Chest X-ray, AP view. Patient: 31 years old, sex M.
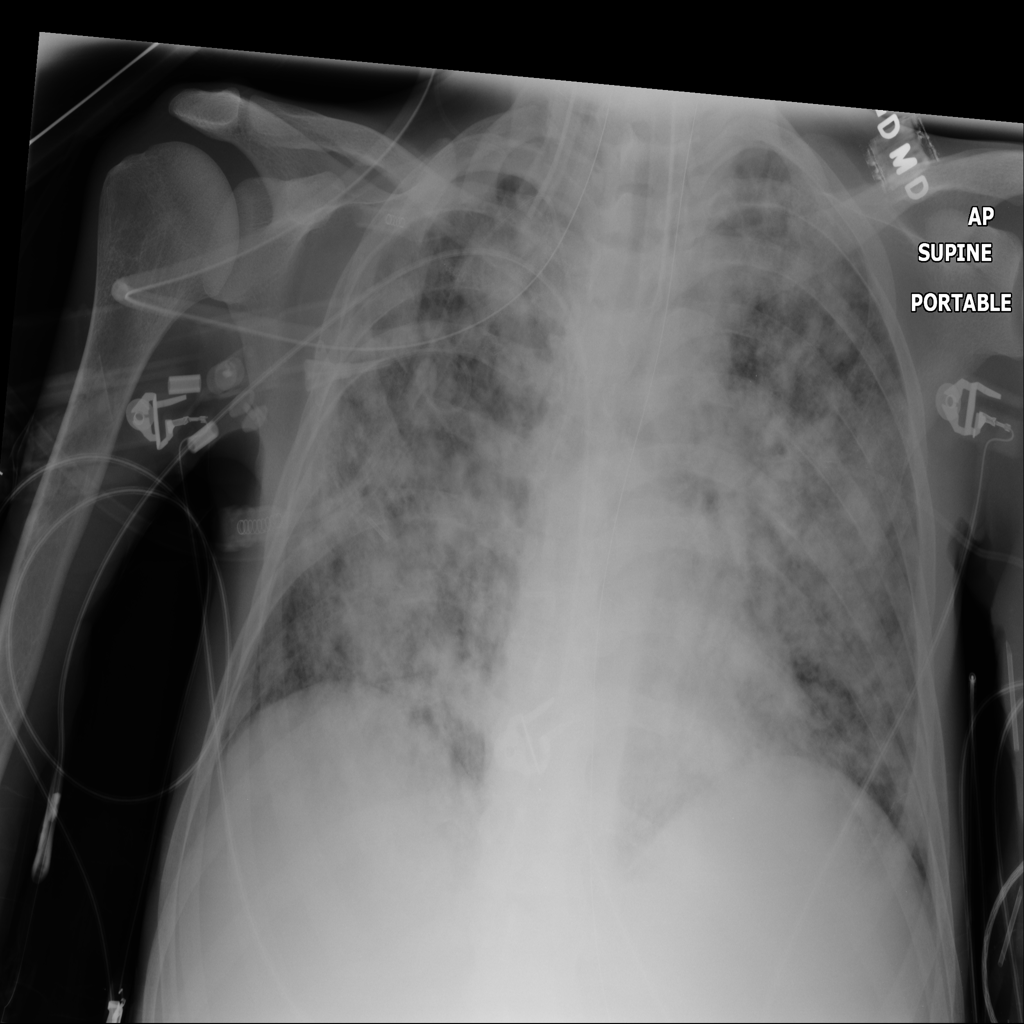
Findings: Infiltration